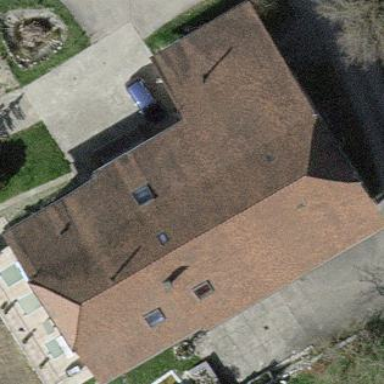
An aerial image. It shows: Detached building with hipped roof.